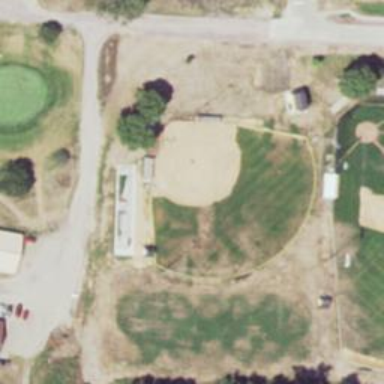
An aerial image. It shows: Fenced pitch used for softball baseball.